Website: ulta-beauty
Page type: store-pickup
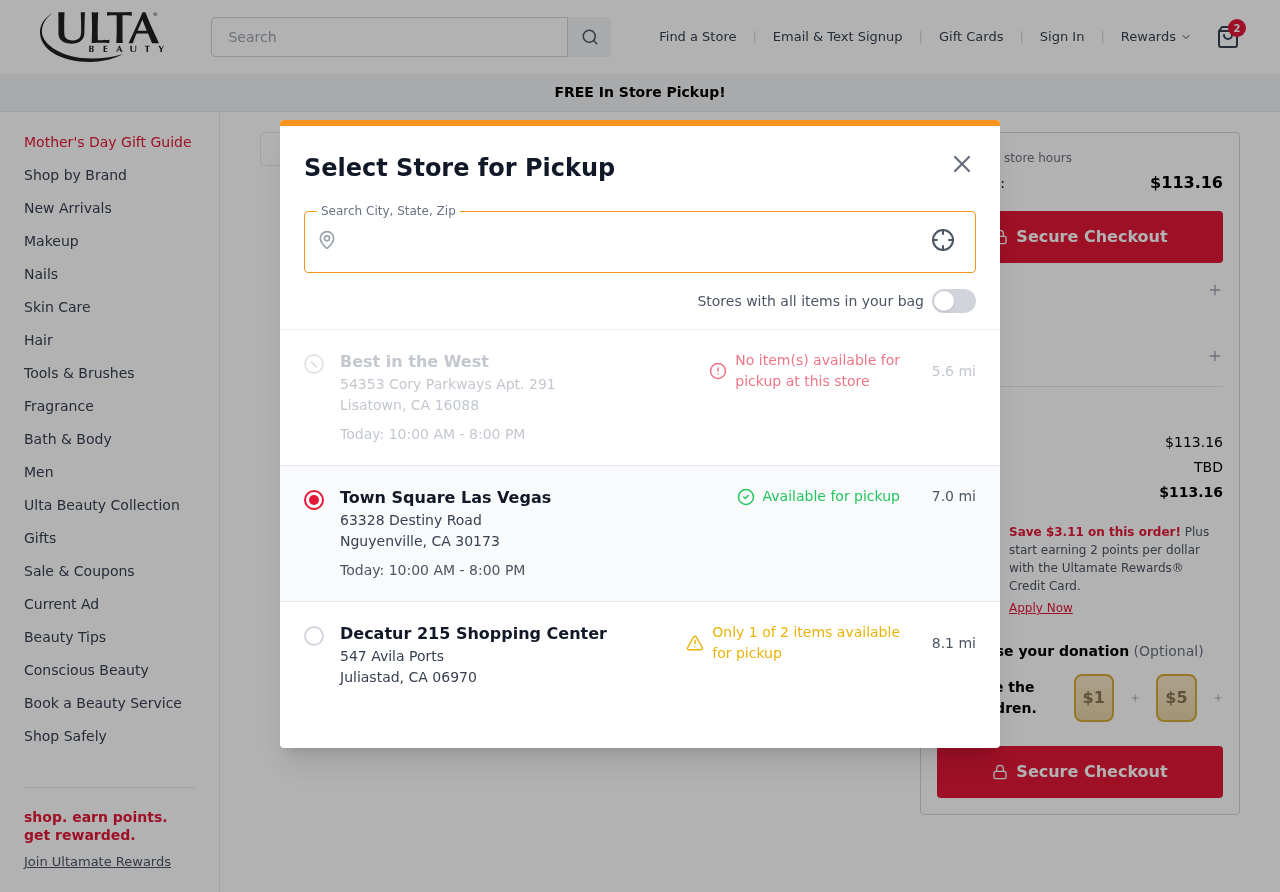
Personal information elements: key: PII_CITY
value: Curtisberg
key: PII_LOCATION1_CITY_STATE_ZIP
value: Lisatown, CA 16088
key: PII_LOCATION1_NAME
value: Best in the West
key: PII_LOCATION1_STREET
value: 54353 Cory Parkways Apt. 291
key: PII_LOCATION2_CITY_STATE_ZIP
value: Nguyenville, CA 30173
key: PII_LOCATION2_NAME
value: Town Square Las Vegas
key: PII_LOCATION2_STREET
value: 63328 Destiny Road
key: PII_LOCATION3_CITY_STATE_ZIP
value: Juliastad, CA 06970
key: PII_LOCATION3_NAME
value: Decatur 215 Shopping Center
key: PII_LOCATION3_STREET
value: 547 Avila Ports
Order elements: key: ORDER_NUM_ITEMS
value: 2
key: ORDER_TOTAL
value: $113.16
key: ORDER_SUBTOTAL
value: $113.16
Search elements: key: HEADER_SEARCH
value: Search
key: SEARCH_STORE_LOCATION
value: Curtisberg